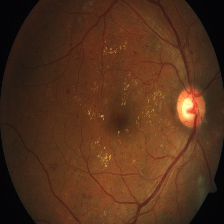
Diabetic retinopathy grade: Severe